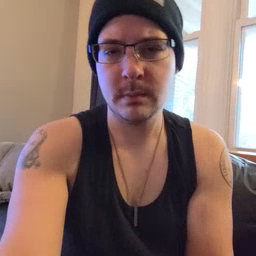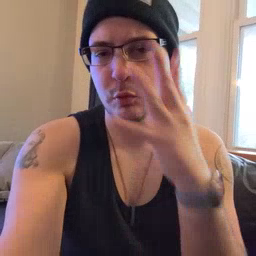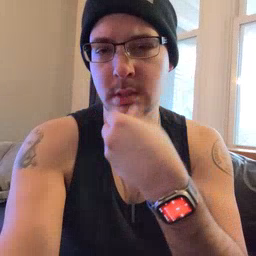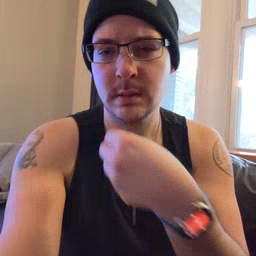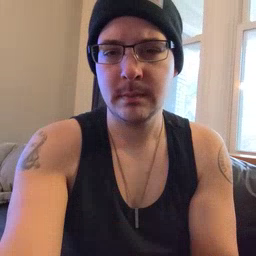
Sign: pretty